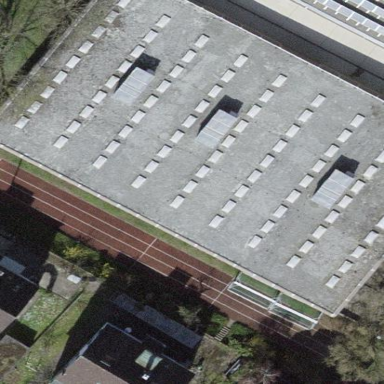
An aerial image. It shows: School building with multi-sport sports hall.